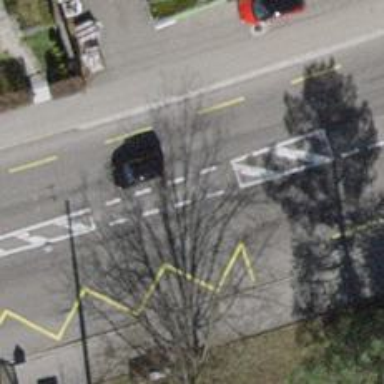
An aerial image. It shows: Trolleybus stop position for public transport.